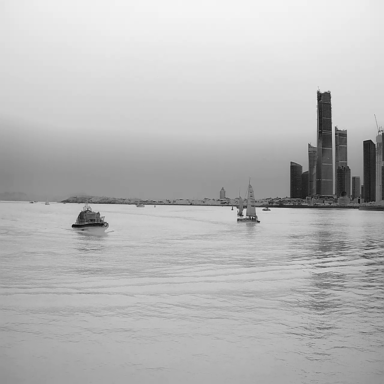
There are eight objects shown in the infrared image, including four canoes, and four sailboats.